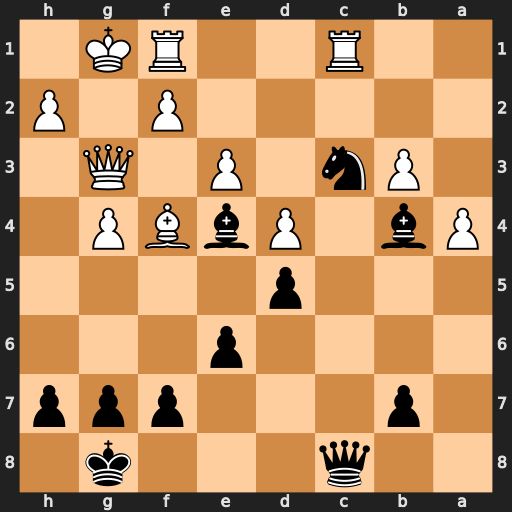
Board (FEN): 2q3k1/1p3ppp/4p3/3p4/Pb1PbBP1/1Pn1P1Q1/5P1P/2R2RK1
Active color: b
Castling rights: -
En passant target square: -
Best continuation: Ne2#